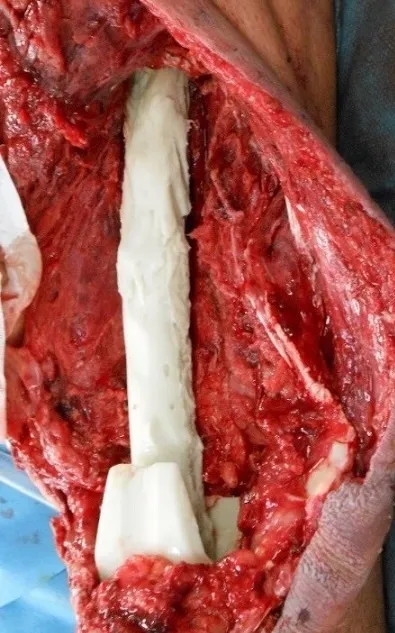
Surgical view of the femoral spacer.
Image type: medical_photograph (other_medical_photograph)